Field crop: tomato
Growth stage: 1
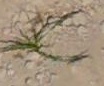
Species: cyperus